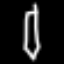
Label: pencil